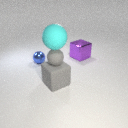
large purple metal cube behind large gray rubber cube